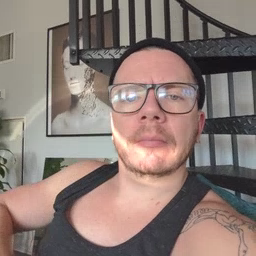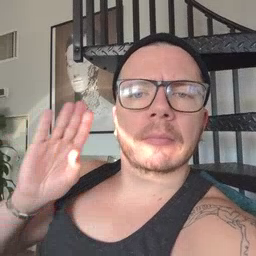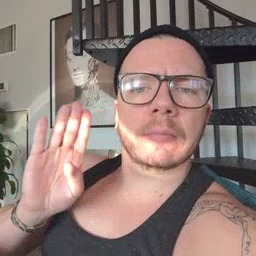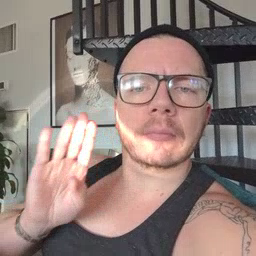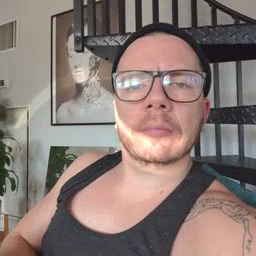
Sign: dog